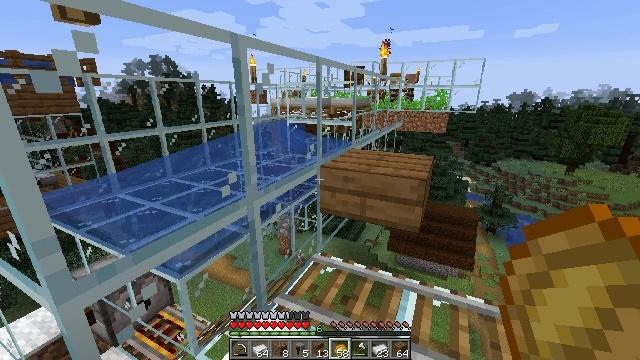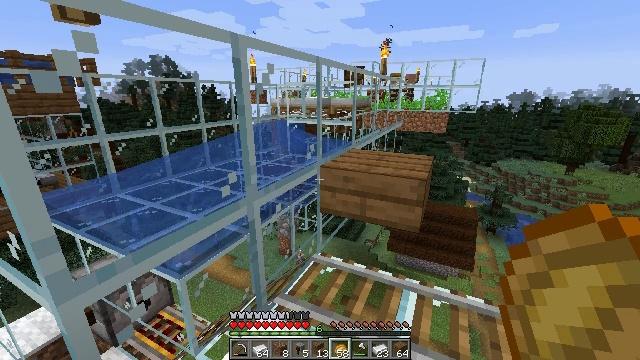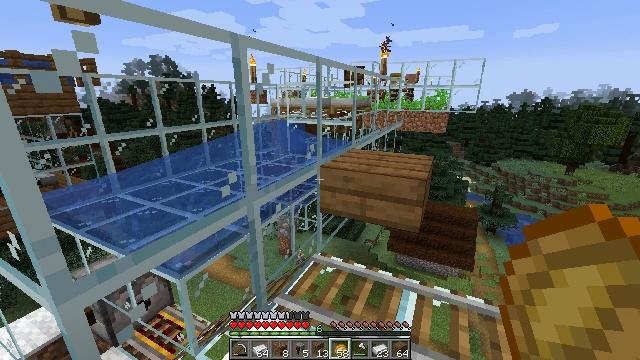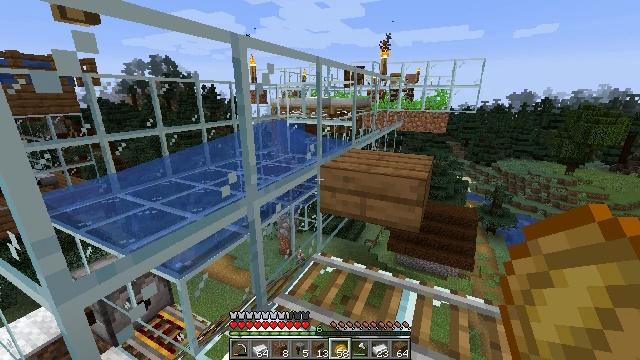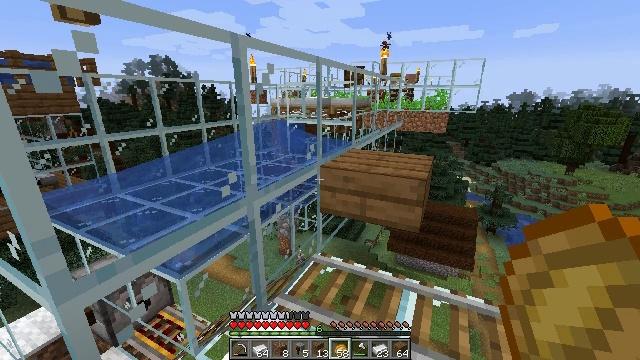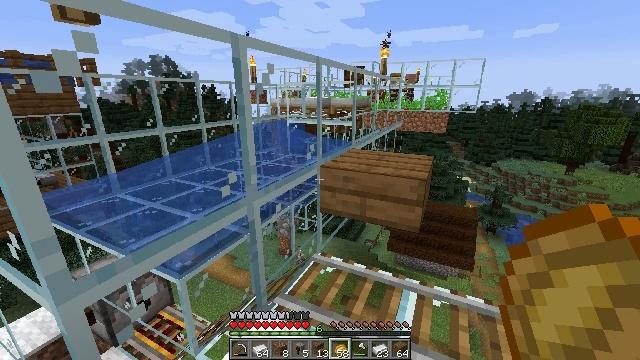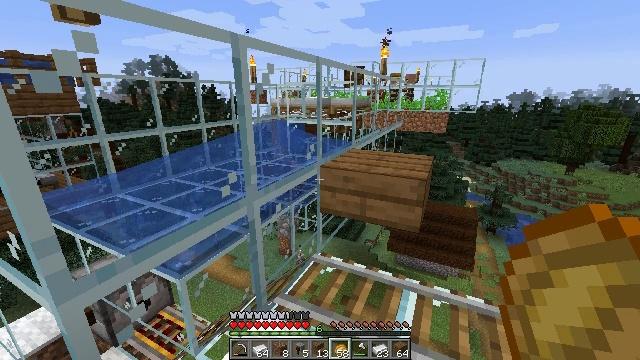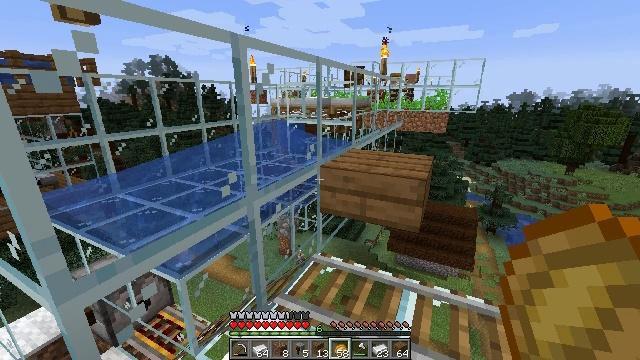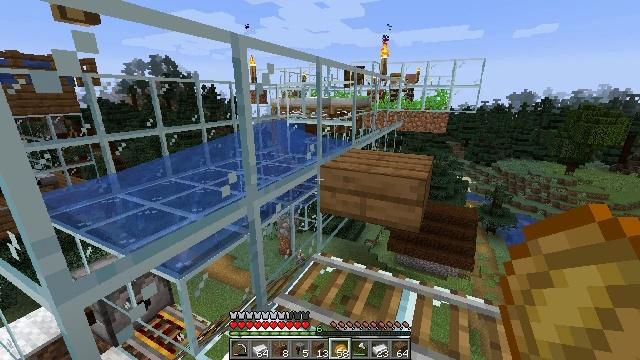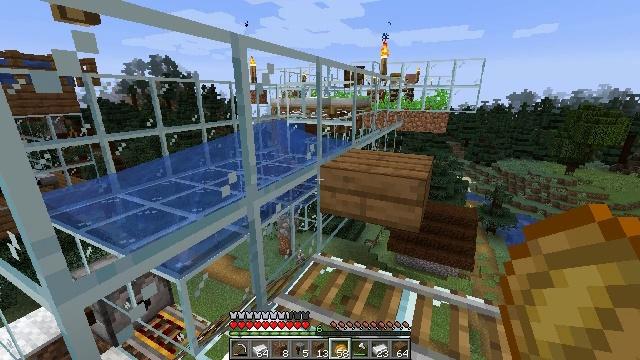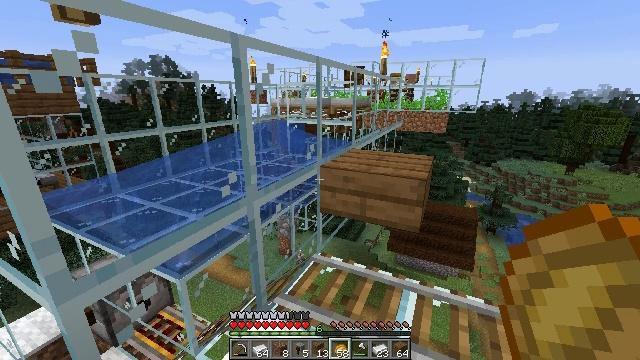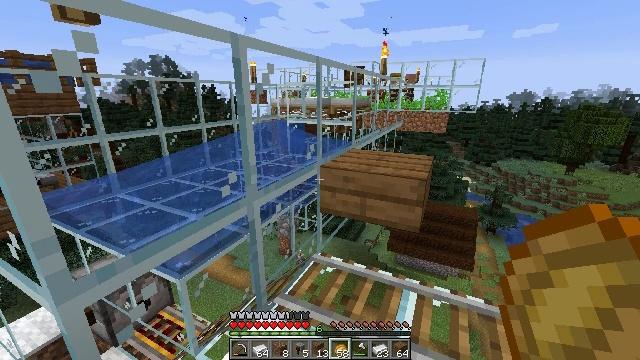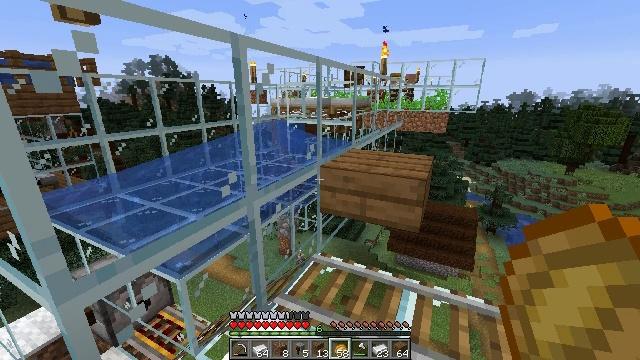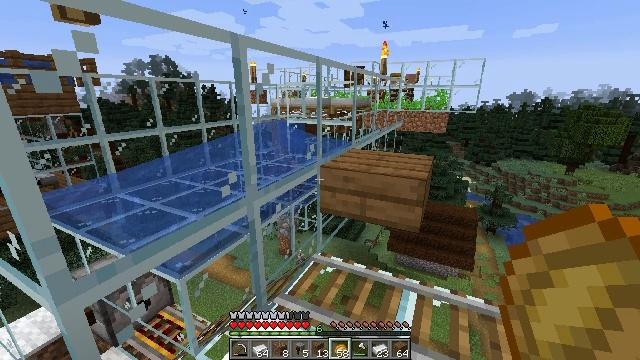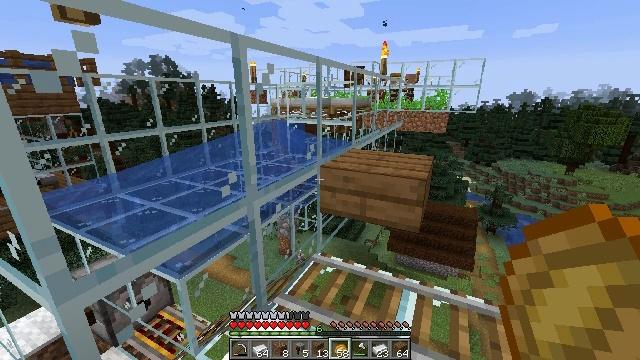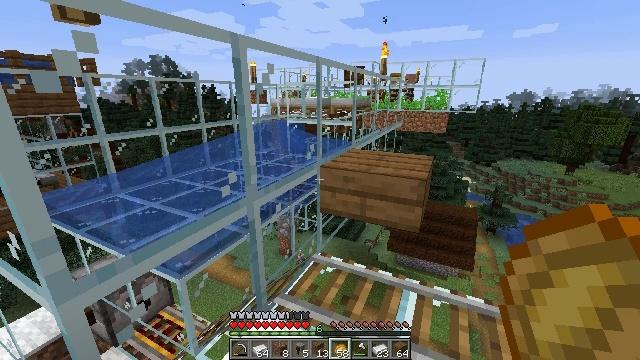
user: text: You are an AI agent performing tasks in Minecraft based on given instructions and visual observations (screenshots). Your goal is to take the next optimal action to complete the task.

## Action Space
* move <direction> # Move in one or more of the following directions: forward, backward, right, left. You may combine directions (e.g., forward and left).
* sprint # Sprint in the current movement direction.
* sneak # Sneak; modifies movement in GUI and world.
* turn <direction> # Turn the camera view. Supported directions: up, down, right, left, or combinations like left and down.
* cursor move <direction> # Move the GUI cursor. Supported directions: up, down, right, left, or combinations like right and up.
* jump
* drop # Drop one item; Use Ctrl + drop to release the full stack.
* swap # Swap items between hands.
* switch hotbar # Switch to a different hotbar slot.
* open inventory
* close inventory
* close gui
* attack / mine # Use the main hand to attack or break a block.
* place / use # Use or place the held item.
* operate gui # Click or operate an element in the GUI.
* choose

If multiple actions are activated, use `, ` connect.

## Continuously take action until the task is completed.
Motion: motion action
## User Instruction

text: Gather the smithing table into your inventory.
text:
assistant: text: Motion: no_op
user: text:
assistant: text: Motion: no_op
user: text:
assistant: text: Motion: no_op
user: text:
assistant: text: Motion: no_op
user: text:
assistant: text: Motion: no_op
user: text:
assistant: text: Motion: no_op
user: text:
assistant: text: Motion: no_op
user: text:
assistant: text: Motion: no_op
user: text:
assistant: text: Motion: no_op
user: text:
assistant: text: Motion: no_op
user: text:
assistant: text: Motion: no_op
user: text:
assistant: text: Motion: no_op
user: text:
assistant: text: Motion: no_op
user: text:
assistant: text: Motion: no_op
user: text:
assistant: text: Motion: no_op
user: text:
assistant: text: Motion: no_op
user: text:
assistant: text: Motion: no_op
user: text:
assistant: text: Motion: no_op
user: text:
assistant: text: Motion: no_op
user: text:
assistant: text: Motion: no_op
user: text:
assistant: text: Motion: no_op
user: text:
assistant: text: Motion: no_op
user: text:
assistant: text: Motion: no_op
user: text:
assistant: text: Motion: no_op
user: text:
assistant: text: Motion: no_op
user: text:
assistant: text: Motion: no_op
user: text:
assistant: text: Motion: no_op
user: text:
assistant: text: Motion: no_op
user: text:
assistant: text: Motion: no_op
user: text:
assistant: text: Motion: no_op